Question: The picture describes a maze problem, where green is the starting position and red is the end point. Find the length of the shortest path.
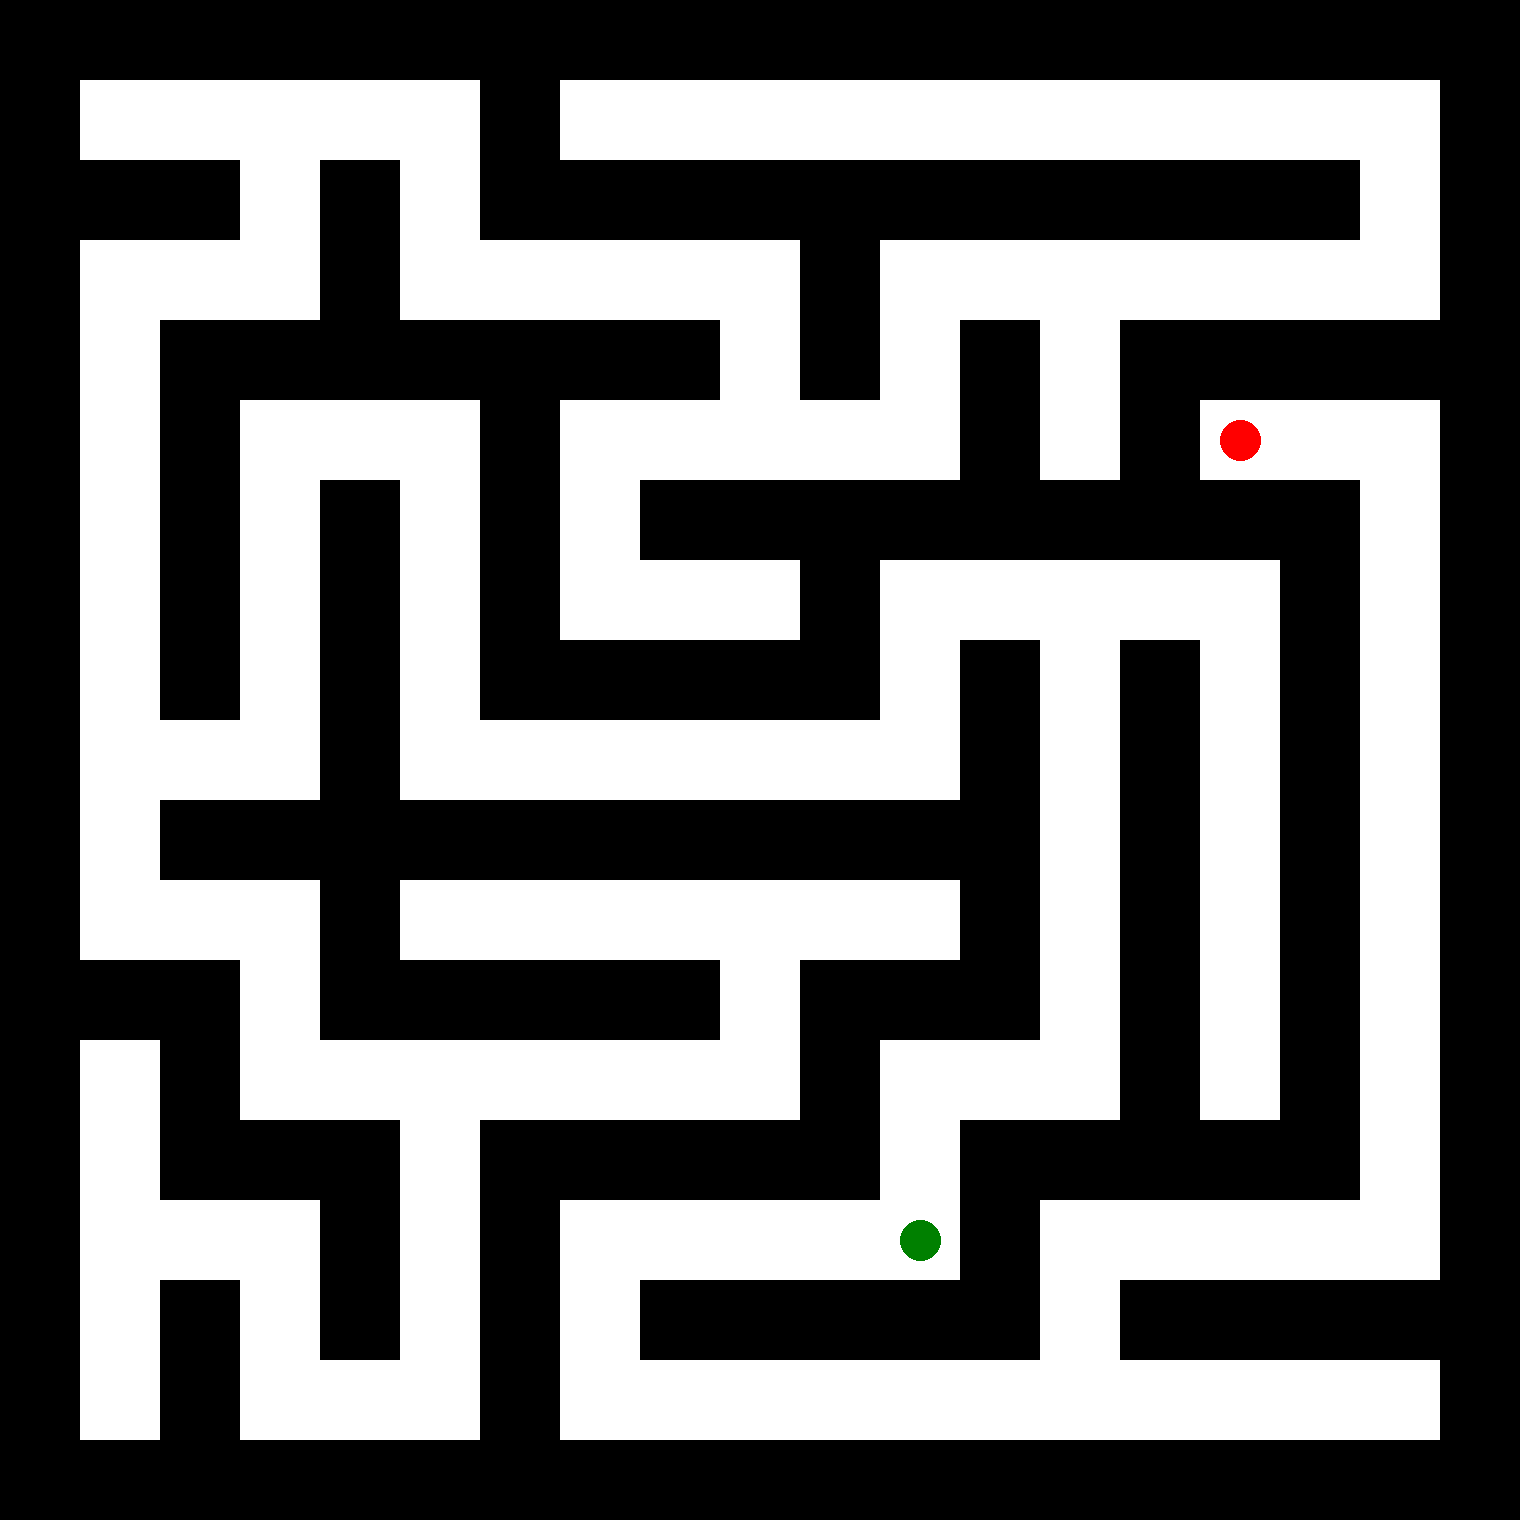
Answer: 30